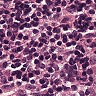
Metastatic tissue present: yes